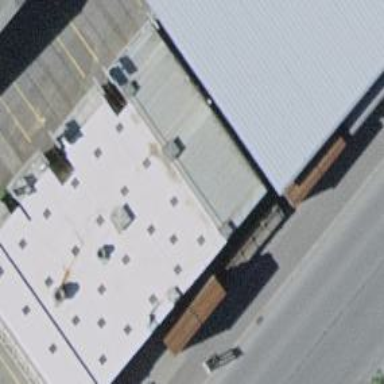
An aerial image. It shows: Industrial building.